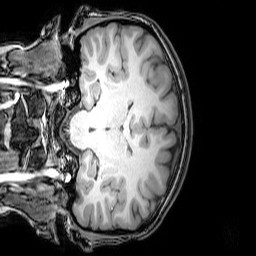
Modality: T1w
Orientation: coronal
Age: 20
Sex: female
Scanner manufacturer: philips
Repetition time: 0.008204 s
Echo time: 0.00377 s